Question: I need to know how to make a borders between my items like the following image:

I tried making it using 'border-right' and -left but the last item shouldn't have a 'border-right'.
My CSS:
'''
border-top: 1px solid #000;
border-right: 1px solid #000;
'''
How can I apply 'border-right' to all but the last element on the row?
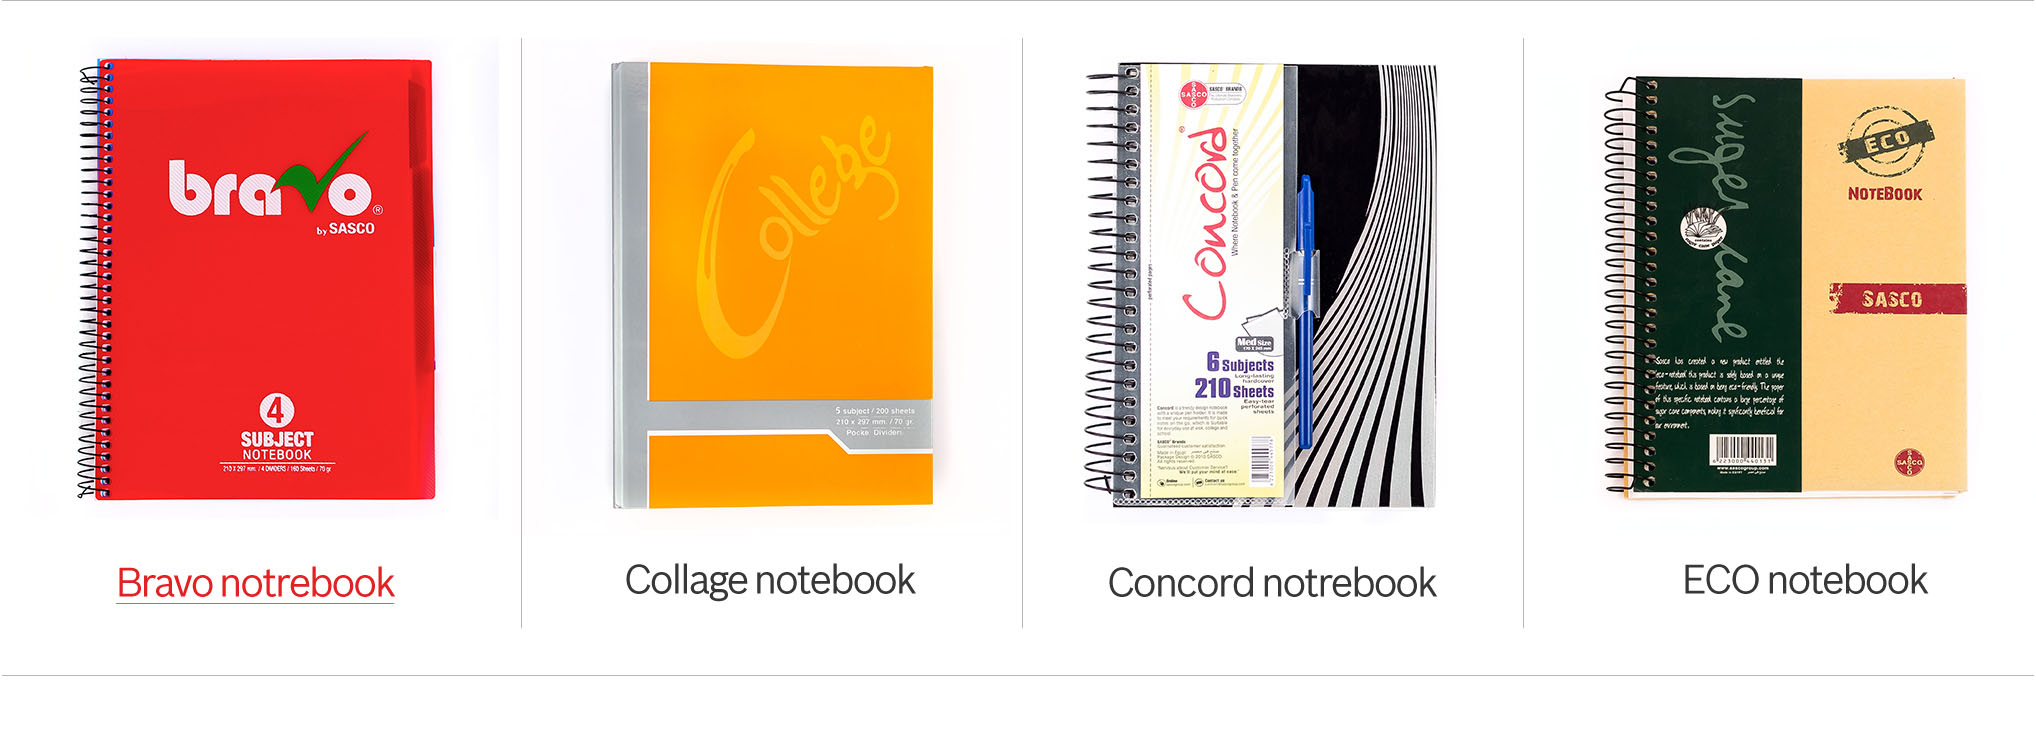
Answer: add this to your 'style.css', turn off 'border-right' every 4th books. (this only works on the desktop version of the site.)
'''
.nspArt:nth-child(4n) .gkResponsive img.nspImage {
border-right: none;
}
'''